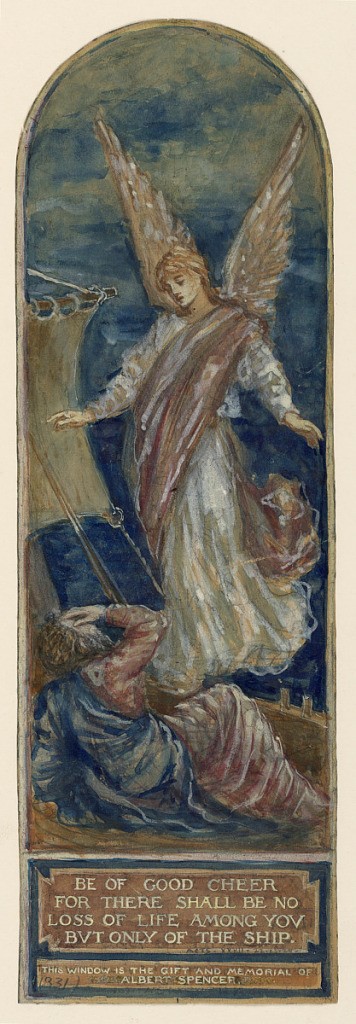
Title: Design for a Memorial Window for Albert Spencer
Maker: Francis Augustus Lathrop, American, 1849–1909
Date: ca. 1895
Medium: Brush and watercolor, white gouache, graphite on tan paper
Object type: Drawing
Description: A long panel with arched top. St. Paul lies on the deck of a ship; an angel appears before him.